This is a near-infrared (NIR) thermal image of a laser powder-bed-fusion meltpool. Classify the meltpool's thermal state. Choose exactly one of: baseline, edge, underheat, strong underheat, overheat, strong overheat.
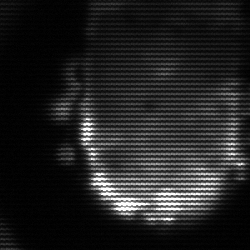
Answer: baseline